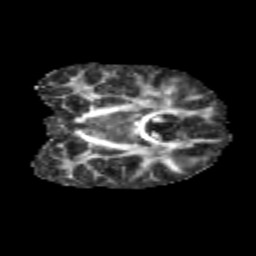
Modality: FA
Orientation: coronal
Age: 9
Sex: female
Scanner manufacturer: siemens
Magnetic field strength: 3 T
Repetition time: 3.8 s
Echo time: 0.07 s